Question: Just starting up with PhoneGaps command line interface and it new Plugman command. Here are the calls I am making to create my project
'''
Alex-Britez-MBP:barcodeApp abritez$ phonegap create /Users/abritez/Documents/Projects/phonegap/barcodeApp --name "barcodeApp" --id "com.company.barcodeApp"
'''
With response
'''
phonegap created project at /Users/abritez/Documents/Projects/phonegap/barcodeApp
'''
I then attempt to load the plugin downloaded from (<URL>
'''
Alex-Britez-MBP:barcodeApp abritez$ plugman --platform ios --project /Users/abritez/Documents/Projects/phonegap/barcodeApp/platforms/ios --plugin /Users/abritez/Documents/Projects/phonegap/_plugins/barcodeReader
'''
I get the following error on the terminal
'''
grafting xml at selector "plugins" from "/Users/abritez/Documents/Projects/phonegap/barcodeApp/platforms/ios/barcodeApp/config.xml" during config install went bad :(
'''
I checked the directory and it seemed like files where successfully added, but running the application fails in both Simulator and on device.
Any ideas where I am going wrong?
I did notice that in plugin.xml there was a line which stated
'''
<config-file target="config.xml" parent="plugins">
<plugin name="BarcodeScanner" value="CDVBarcodeScanner"/>
</config-file>
'''
I see 2 plugin folders one in cordova.plugin and the other on the top level. Curious if this is the issue.
Another interesting thing i noticed is how the directories where created by PlugMan. This doesn't seem like it is correct.
Screenshot here:

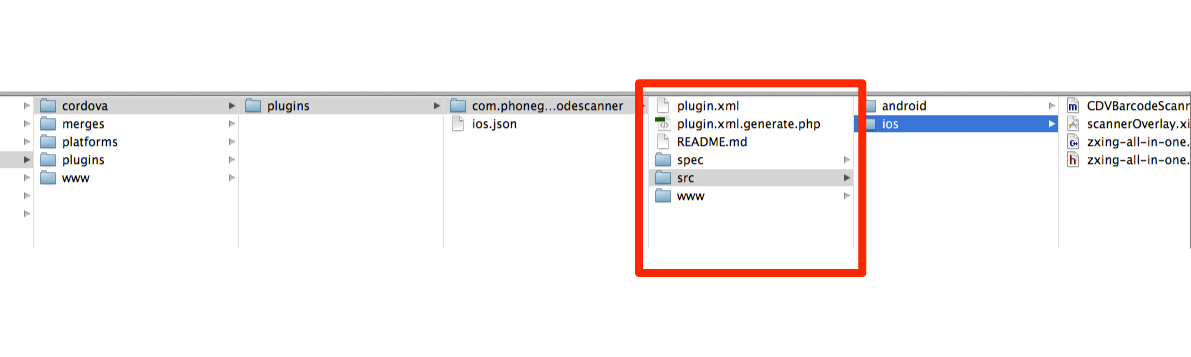
Answer: I had this issue, I solved it attaching '<plugins></plugins>' above '</widget>' in my 'config.xml'. But this sounds as a temporary solution as 'plugins' tag seems to be deprecated in new releases (to be confirmed, the documentation is really bad)...